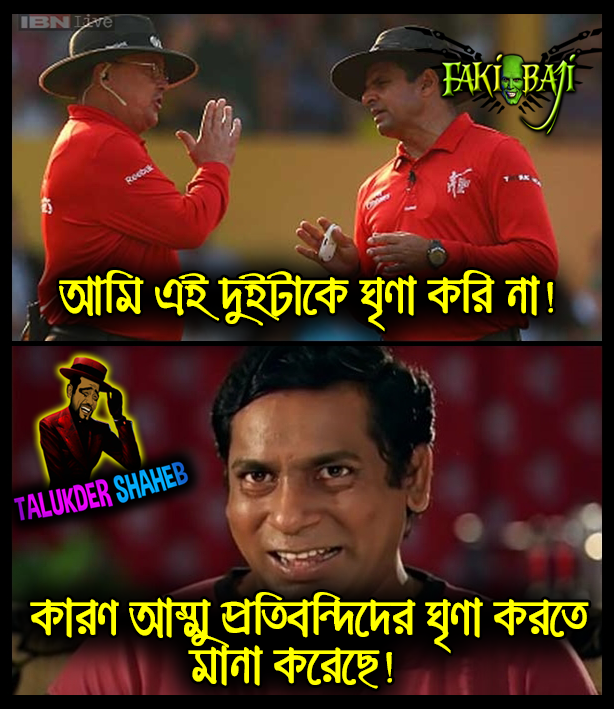
Caption: আমি এই দুইটাকে ঘৃনা করি না! কারন আম্মু প্রতিবন্দিদের ঘৃনা করতে মানা করেছে!
Label: hate